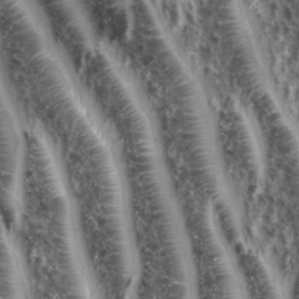
Label: non_frost